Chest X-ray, PA view. Patient: 48 years old, sex M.
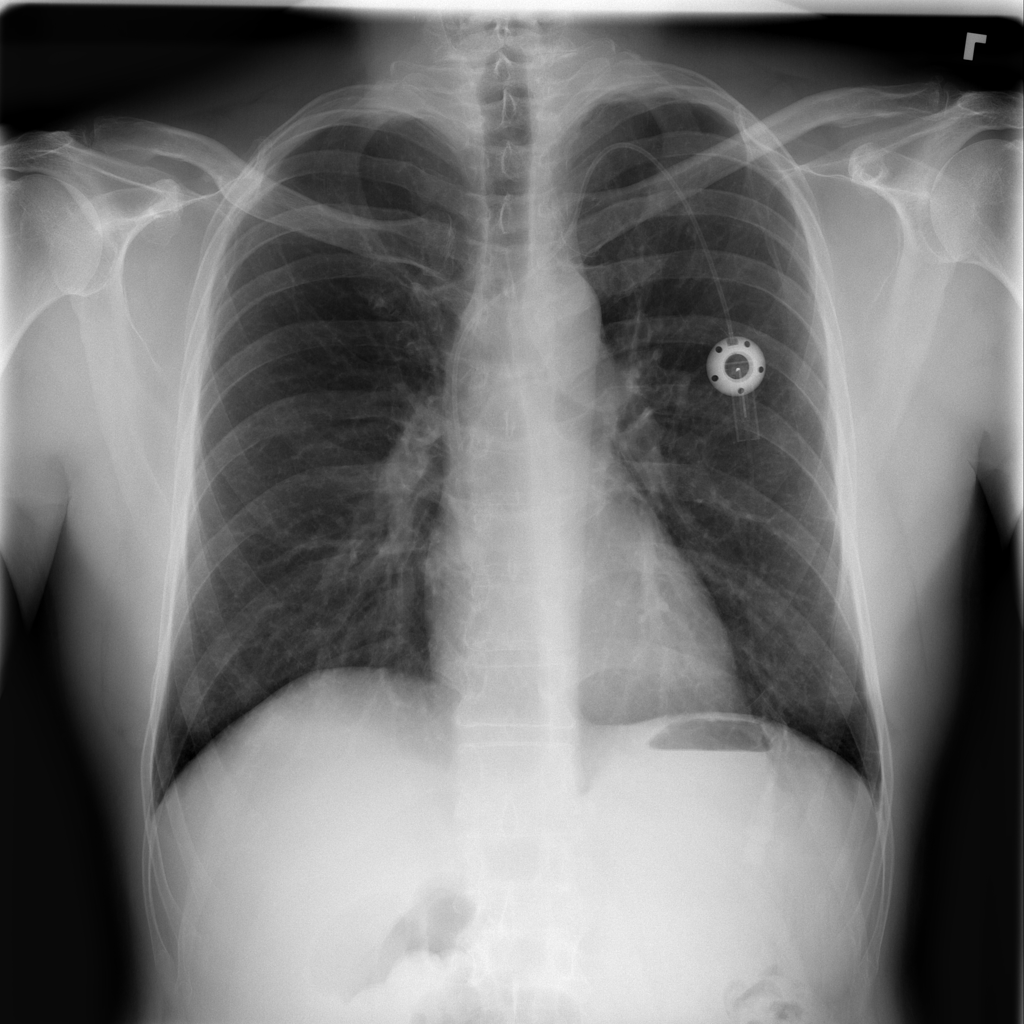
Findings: No Finding